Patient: sex M, age 71
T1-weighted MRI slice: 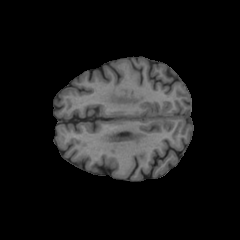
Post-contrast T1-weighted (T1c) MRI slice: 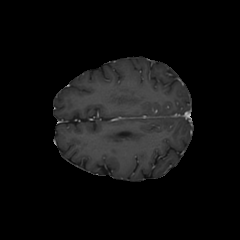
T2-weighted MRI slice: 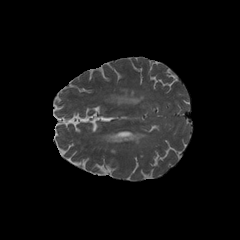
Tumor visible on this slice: yes
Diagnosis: Astrocytoma, IDH-wildtype
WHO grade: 2